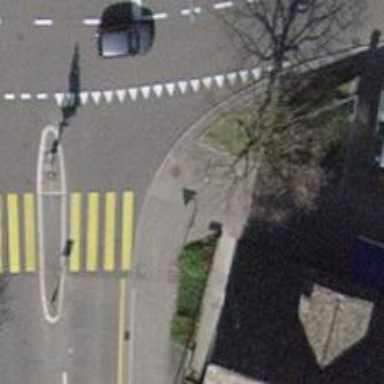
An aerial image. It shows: Bollard.